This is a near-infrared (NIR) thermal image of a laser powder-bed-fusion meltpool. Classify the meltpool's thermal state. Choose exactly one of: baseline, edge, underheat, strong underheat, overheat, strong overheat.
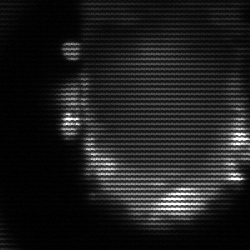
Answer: baseline